Question: I am trying to build a horizontal bar chart for employees showing their scheduled hours worked vs. their actual hours worked for a given day.
I have tried the following code but as you can see in the 'Plot' image below, it is concatenating the actual hours worked (blue) to the ends of the scheduled hours (green). Also the time's on the x axis are not very telling.
What I am after is to have two bars for each employee, a green bar showing the scheduled hours at the top and a blue bar for the actual hours worked underneath, something like a gantt chart almost. Can anybody help me understand where I am going wrong in my code?
'''
#import stack
import pandas as pd
import datetime as dt
import numpy as np
import matplotlib.pyplot as plt
import matplotlib.dates as mdates
#dummy df
df = pd.DataFrame([['Bob', '2018-09-14 9:00:00', '2018-09-14 18:00:00', 'actual']
, ['Bob', '2018-09-14 9:15:00', '2018-09-14 18:30:00', 'scheduled']
, ['Kim', '2018-09-14 9:00:00', '2018-09-14 18:00:00', 'actual']
, ['Kim', '2018-09-14 8:45:00', '2018-09-14 17:30:00', 'scheduled']]
, columns=['name','start','finish', 'type'])
#convert timestamp columns to datetime
df[['start', 'finish']] = df[['start', 'finish']].apply(pd.to_datetime)
#scheduled time period
scheduledStart = mdates.date2num(df['start'][(df['type'] == 'scheduled')].dt.to_pydatetime())
scheduledEnd = mdates.date2num(df['finish'][(df['type'] == 'scheduled')].dt.to_pydatetime())
scheduledWidth = scheduledEnd - scheduledStart
#actual time period
actualStart = mdates.date2num(df['start'][(df['type'] == 'actual')].dt.to_pydatetime())
actualEnd = mdates.date2num(df['finish'][(df['type'] == 'actual')].dt.to_pydatetime())
actualWidth = actualEnd - actualStart
#y axis values
yval = df['name'].unique()
#generate plot
fig, ax = plt.subplots()
ax.barh(yval, width = actualWidth, left = actualStart, color = 'blue', height = 0.3, label = 'actual')
ax.barh(yval, width = scheduledWidth, left = scheduledStart, color = 'green', height = 0.3, label = 'scheduled')
#format x axis to time of day
xfmt = mdates.DateFormatter('%H:%m')
ax.xaxis.set_major_formatter(xfmt)
# autorotate the dates
fig.autofmt_xdate()
plt.show()
'''

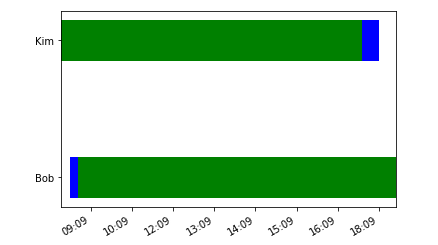
Answer: Try different values such as '[0, 1]' for the first and '[0.3, 1.3]' for the second 'ax.barh' (so they do not overlap). We are simply shifting the 'height' value.
'''
ax.barh([0, 1], width = actualWidth, left = actualStart, color = 'blue', height = 0.3, label = 'actual')
ax.barh([0.3, 1.3], width = scheduledWidth, left = scheduledStart, color = 'green', height = 0.3, label = 'scheduled')
'''
And change 'yticks' (choosing the center between the two bars):
'''
plt.yticks([0.15, 1.15], yval)
'''
finally to fix the 'xtick':
'''
fig.autofmt_xdate(ha='center')
'''
<URL>